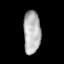
Tissue: skin
Cell type: Epithelial cells
Senescence score: 0.9185
Nuclear area (px): 726
Mean DAPI intensity: 178.19